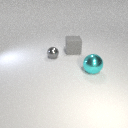
small gray metal sphere to the left of large gray rubber cube